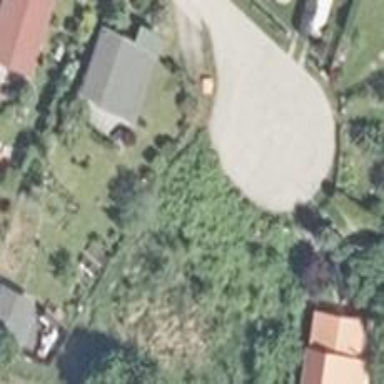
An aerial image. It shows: Simple and straightforward house.